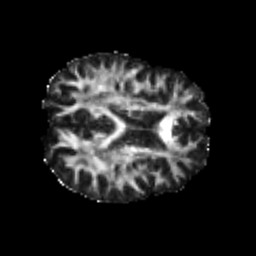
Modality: FA
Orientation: axial
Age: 21
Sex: female
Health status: healthy
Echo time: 0.074 s